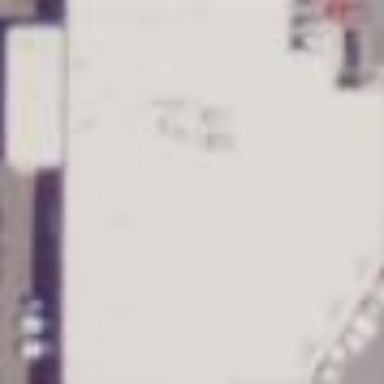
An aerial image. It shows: Car shop building.